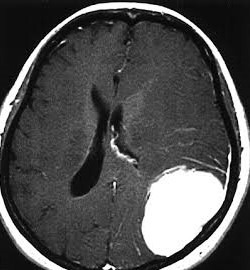
Label: meningioma